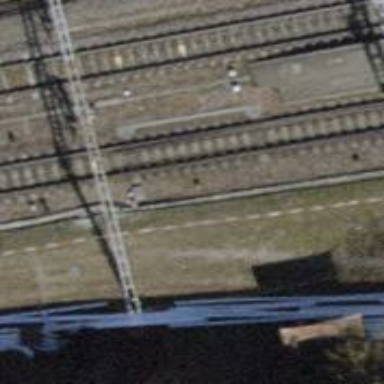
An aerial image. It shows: Railway switch.